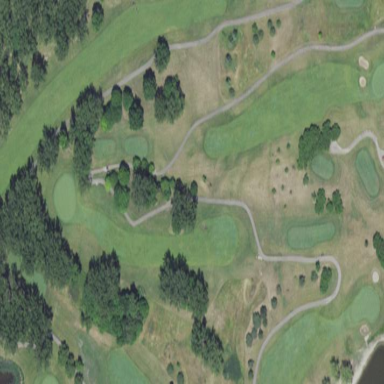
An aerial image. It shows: Golf fairway surrounded by grass.